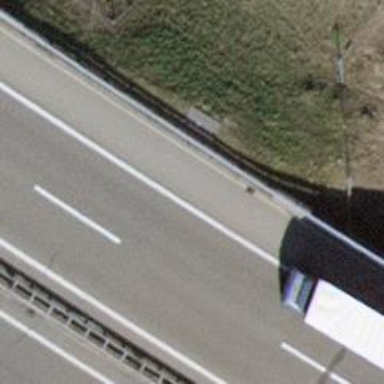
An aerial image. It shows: Asphalt bridge on motorway.